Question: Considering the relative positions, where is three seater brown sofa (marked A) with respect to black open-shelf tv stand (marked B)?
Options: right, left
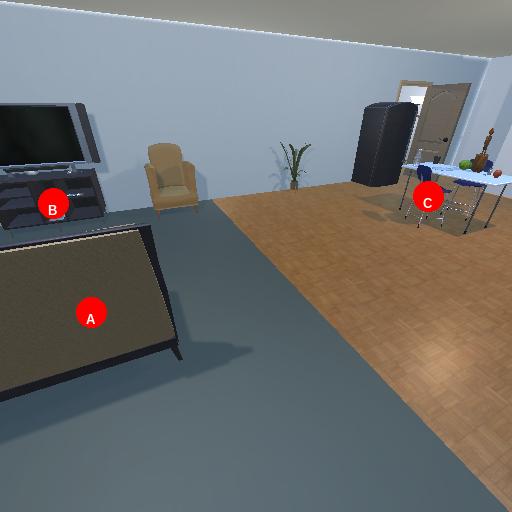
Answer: right